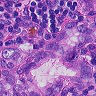
Metastatic tissue present: yes